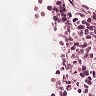
Metastatic tissue present: no